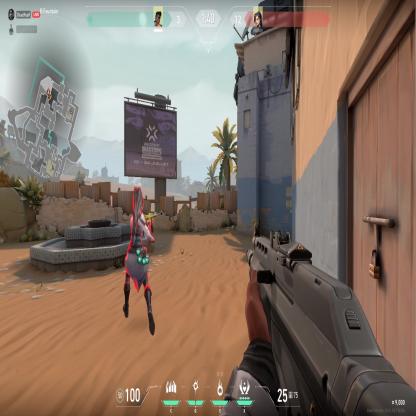
Label: enemy